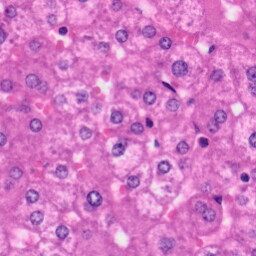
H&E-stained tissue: Liver